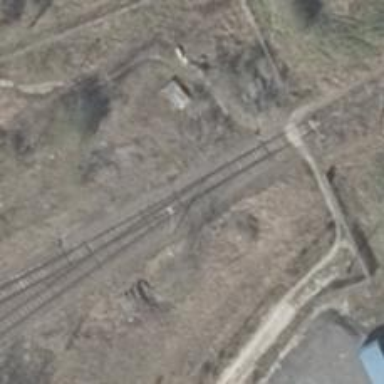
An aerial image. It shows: Railway switch.